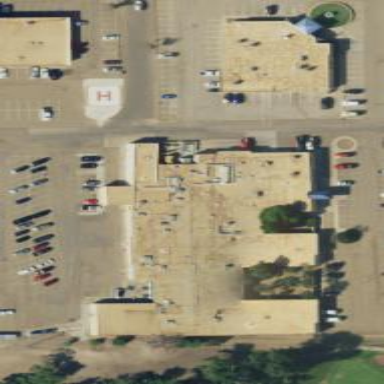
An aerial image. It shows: Healthcare facility identified as hospital.